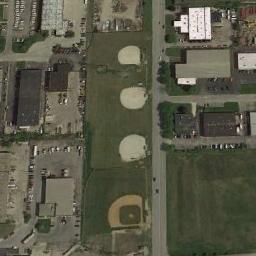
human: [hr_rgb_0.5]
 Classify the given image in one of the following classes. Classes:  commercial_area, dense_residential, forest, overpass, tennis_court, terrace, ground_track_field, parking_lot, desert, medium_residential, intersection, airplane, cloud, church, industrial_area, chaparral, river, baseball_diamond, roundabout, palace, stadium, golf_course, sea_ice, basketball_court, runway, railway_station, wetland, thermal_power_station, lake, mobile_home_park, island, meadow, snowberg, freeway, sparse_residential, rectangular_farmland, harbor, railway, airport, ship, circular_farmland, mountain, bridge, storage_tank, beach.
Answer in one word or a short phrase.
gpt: baseball_diamond